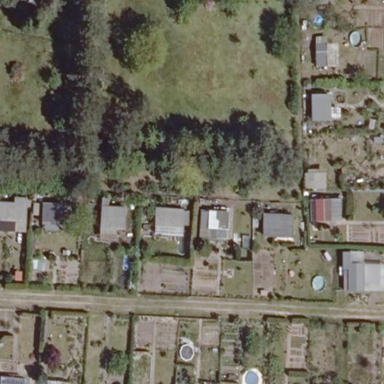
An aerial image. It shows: Allotments area.